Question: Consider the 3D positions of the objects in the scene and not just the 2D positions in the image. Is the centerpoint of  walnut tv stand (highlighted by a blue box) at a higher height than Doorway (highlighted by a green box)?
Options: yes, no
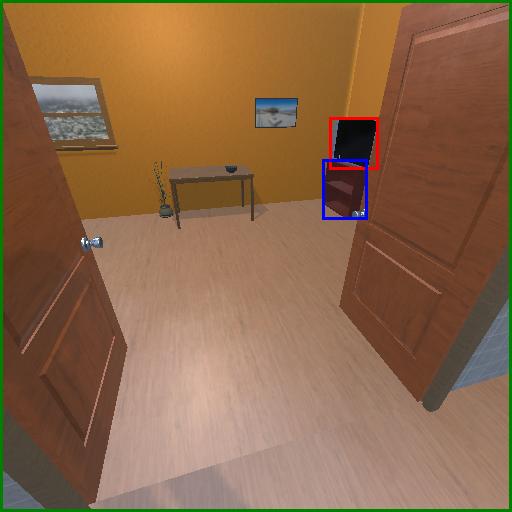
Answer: yes